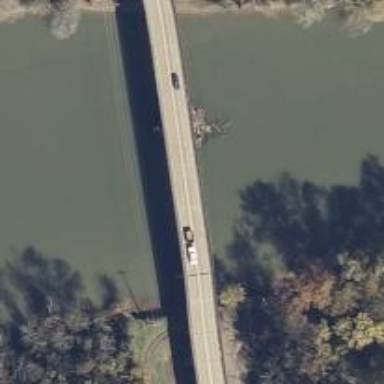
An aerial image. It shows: Secondary road with asphalt surface crossing over bridge.